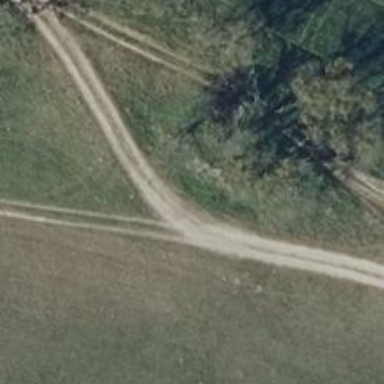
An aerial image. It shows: Dirt track road with grade3 tracktype.